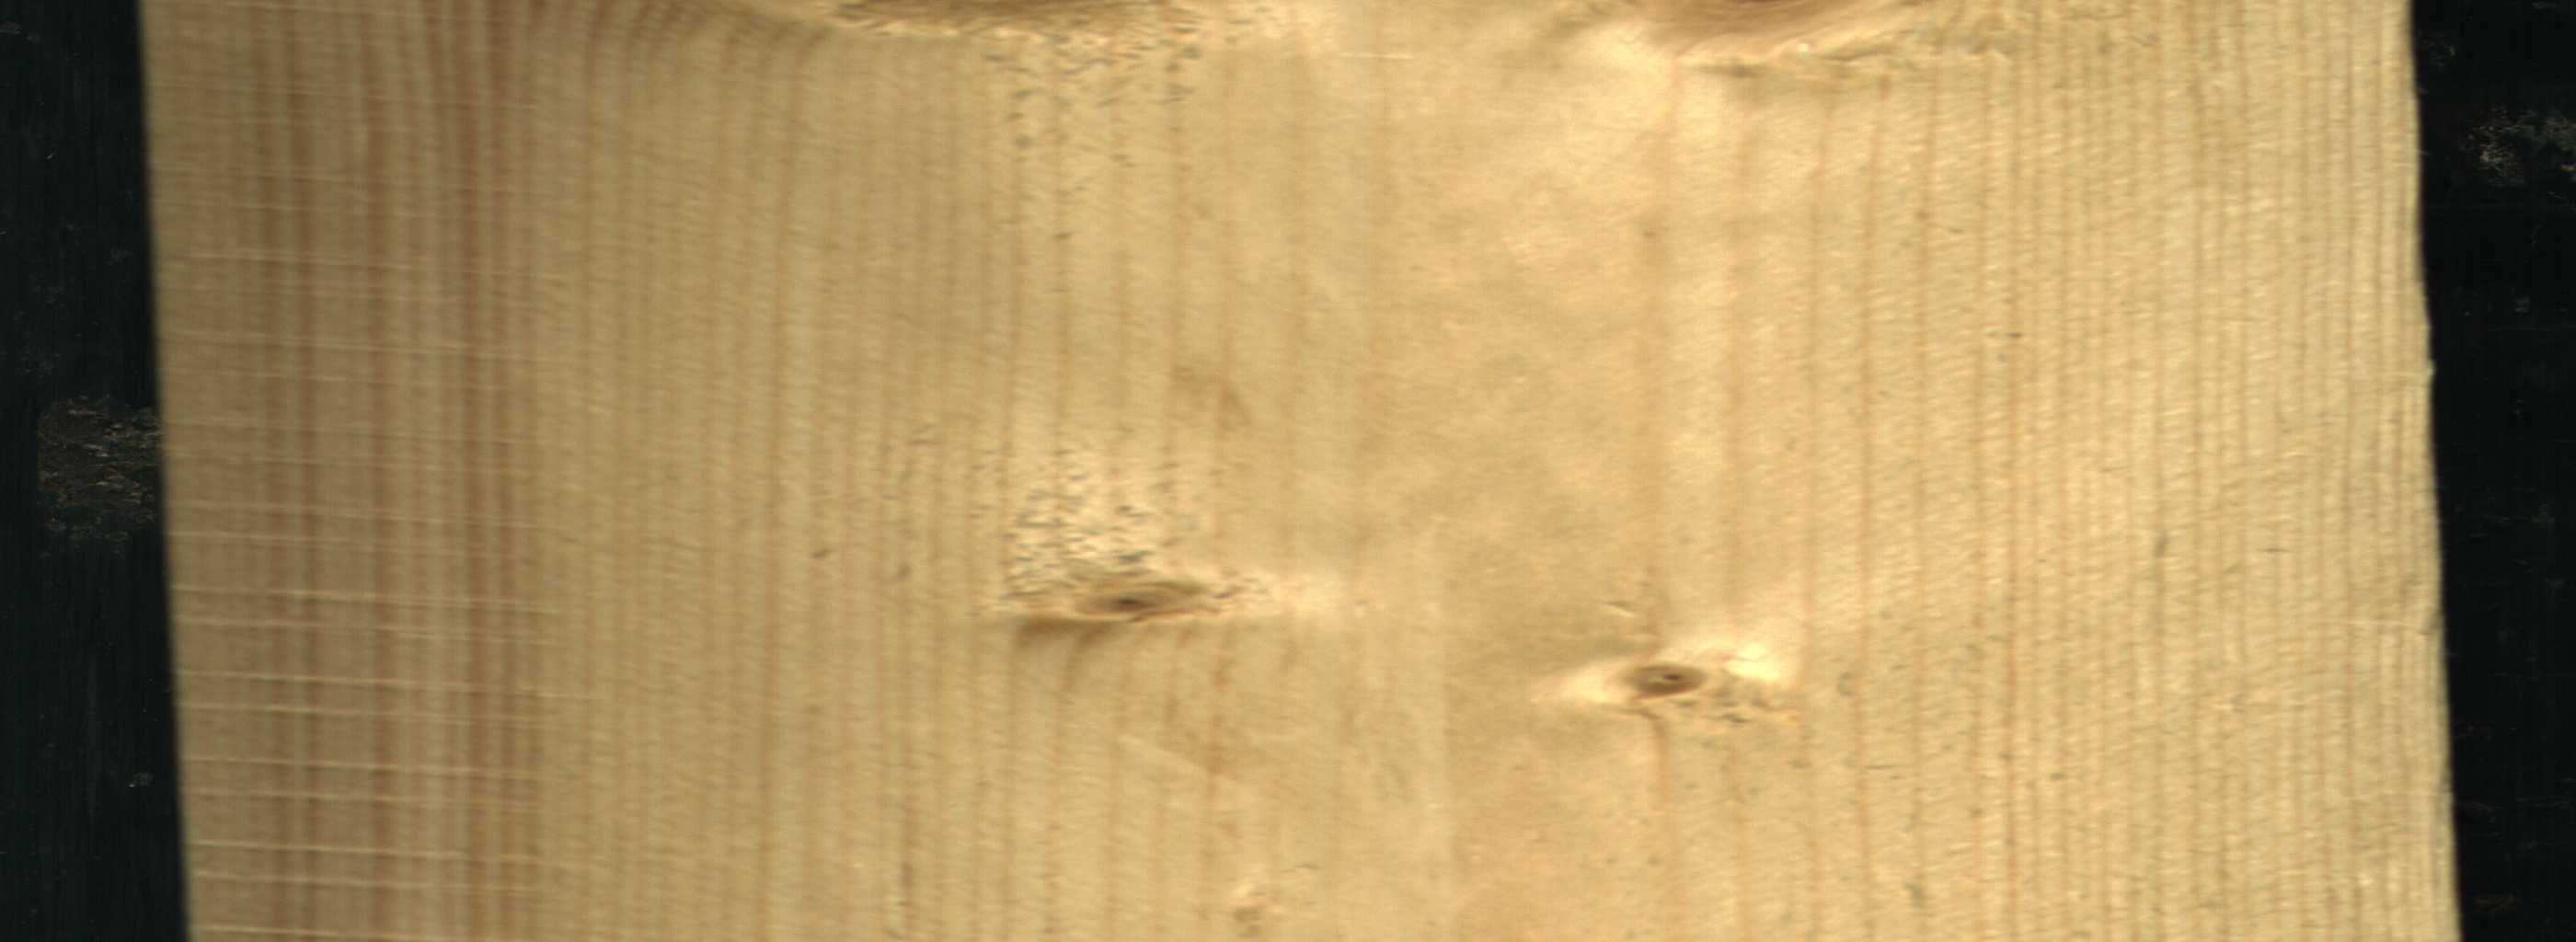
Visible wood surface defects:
Live_Knot
Live_Knot
Live_Knot
Live_Knot